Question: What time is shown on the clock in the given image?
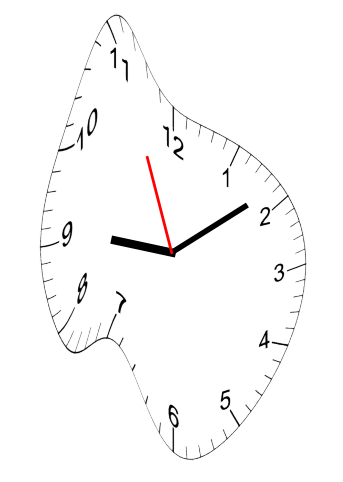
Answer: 09:08:56